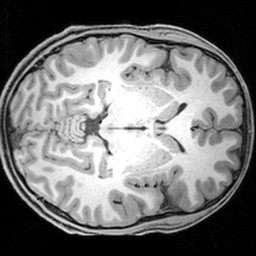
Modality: T1w
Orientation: axial
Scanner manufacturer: siemens
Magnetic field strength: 3 T
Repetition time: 1.9 s
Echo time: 0.00397 s